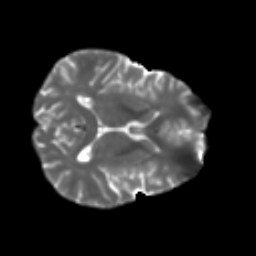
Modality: T2w
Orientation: axial
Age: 36
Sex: male
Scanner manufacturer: ge
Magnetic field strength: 3 T
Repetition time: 7.8 s
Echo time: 0.0607 s